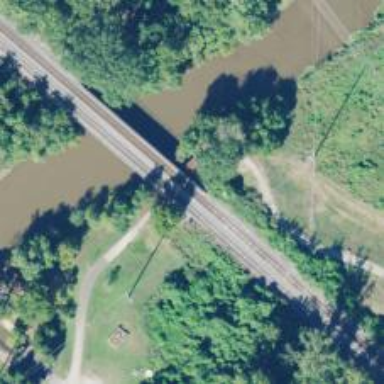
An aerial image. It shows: Railway bridge.